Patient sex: M
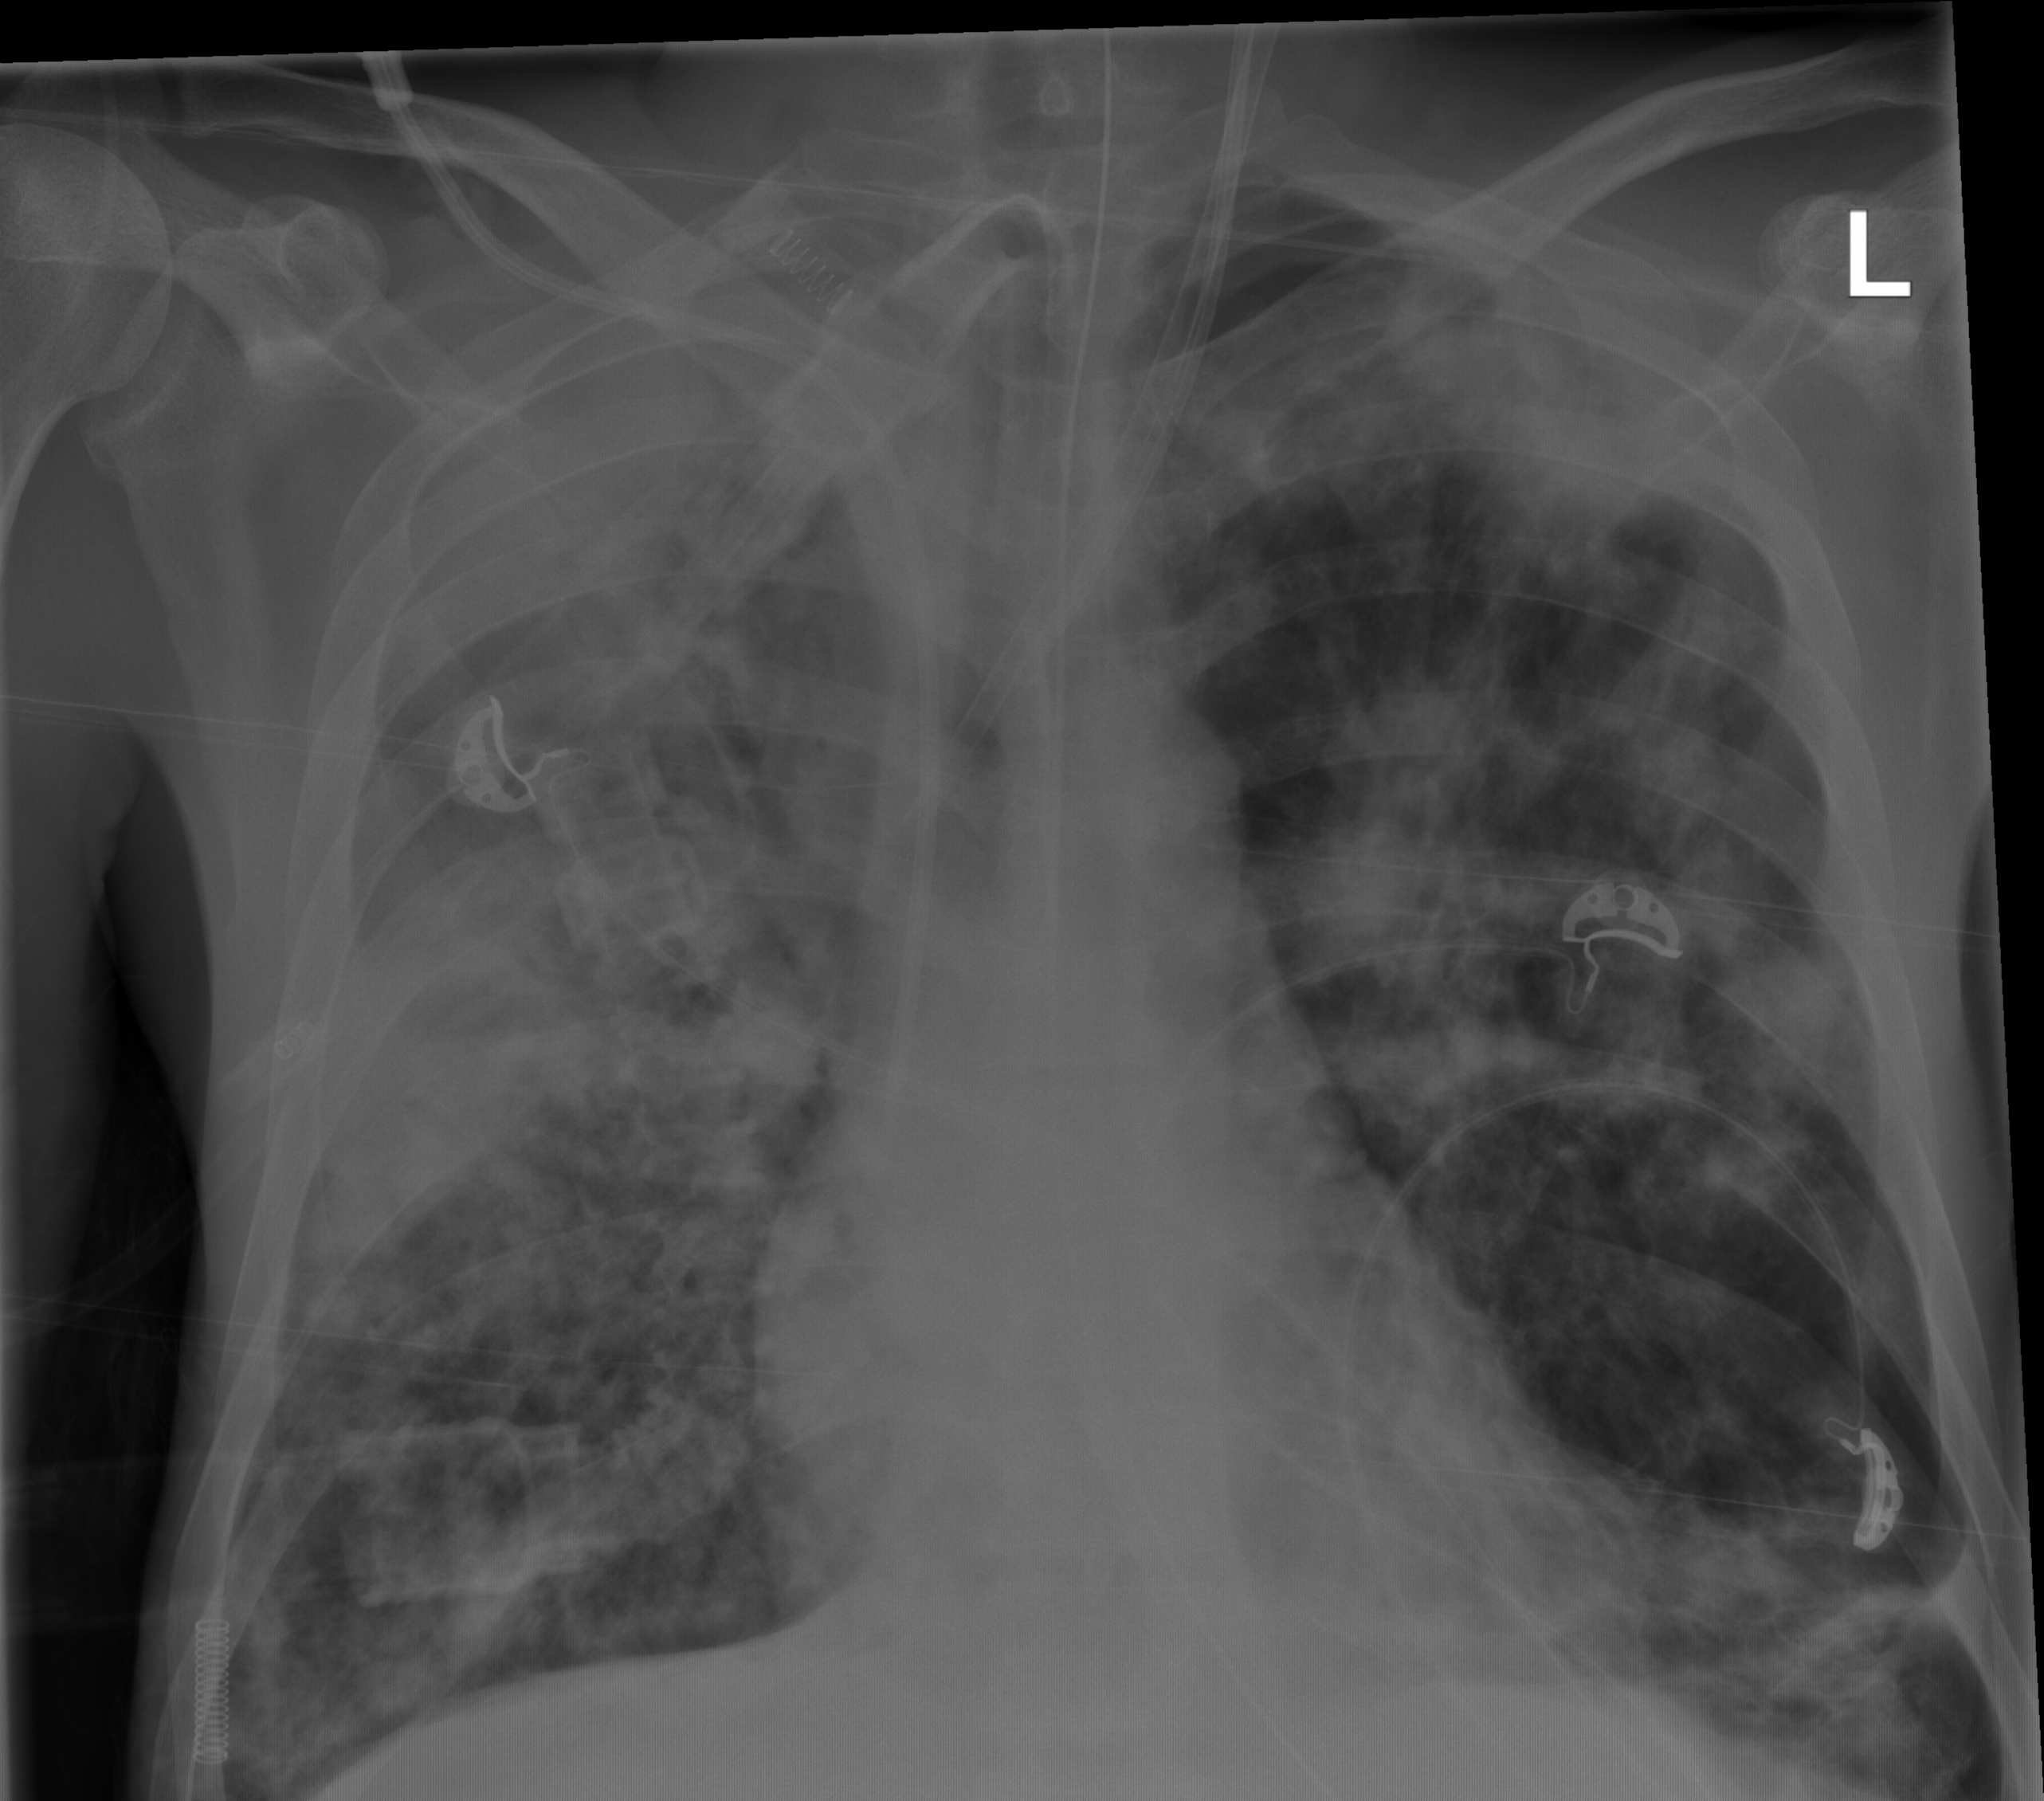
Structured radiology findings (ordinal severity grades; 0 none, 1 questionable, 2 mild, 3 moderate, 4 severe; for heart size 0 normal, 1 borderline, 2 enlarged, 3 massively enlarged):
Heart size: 0
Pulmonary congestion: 0
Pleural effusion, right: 2
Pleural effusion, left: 0
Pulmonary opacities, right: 3
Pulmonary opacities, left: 3
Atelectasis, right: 2
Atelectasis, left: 2